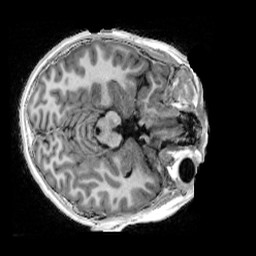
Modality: UNIT1_denoised
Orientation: axial
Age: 11
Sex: male
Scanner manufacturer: siemens
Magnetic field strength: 3 T
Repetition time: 4 s
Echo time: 0.00303 s